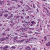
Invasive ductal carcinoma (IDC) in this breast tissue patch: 0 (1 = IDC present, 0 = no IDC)